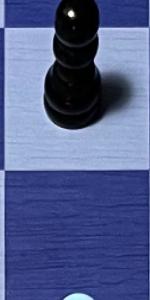
Label: Empty